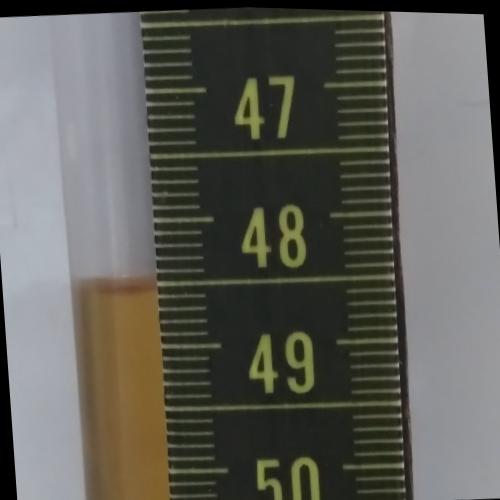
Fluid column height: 48.5 cm